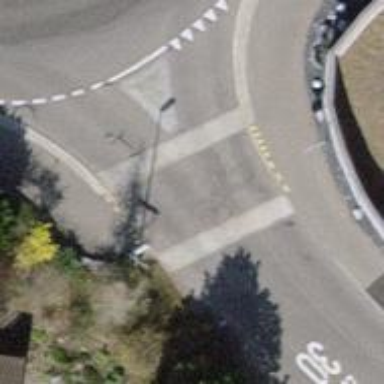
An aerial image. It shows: Residential road with asphalt surface. There are sidewalks on both sides and track cycleway on both sides.